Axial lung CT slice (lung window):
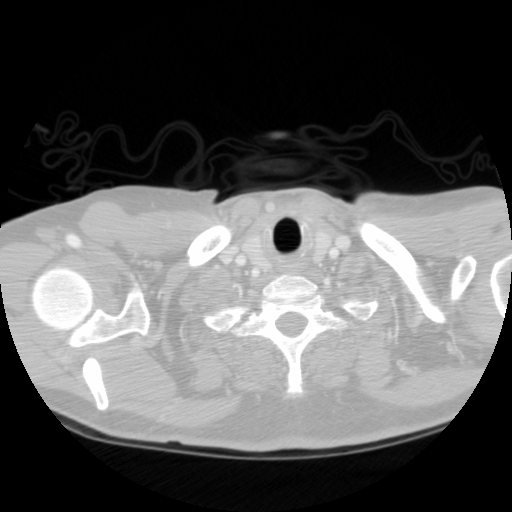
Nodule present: no